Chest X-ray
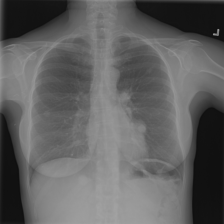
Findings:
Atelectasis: negative
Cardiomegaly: negative
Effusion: negative
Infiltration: negative
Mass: negative
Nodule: positive
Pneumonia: negative
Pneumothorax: negative
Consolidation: negative
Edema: negative
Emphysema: negative
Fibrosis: negative
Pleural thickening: negative
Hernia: negative